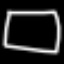
Label: square